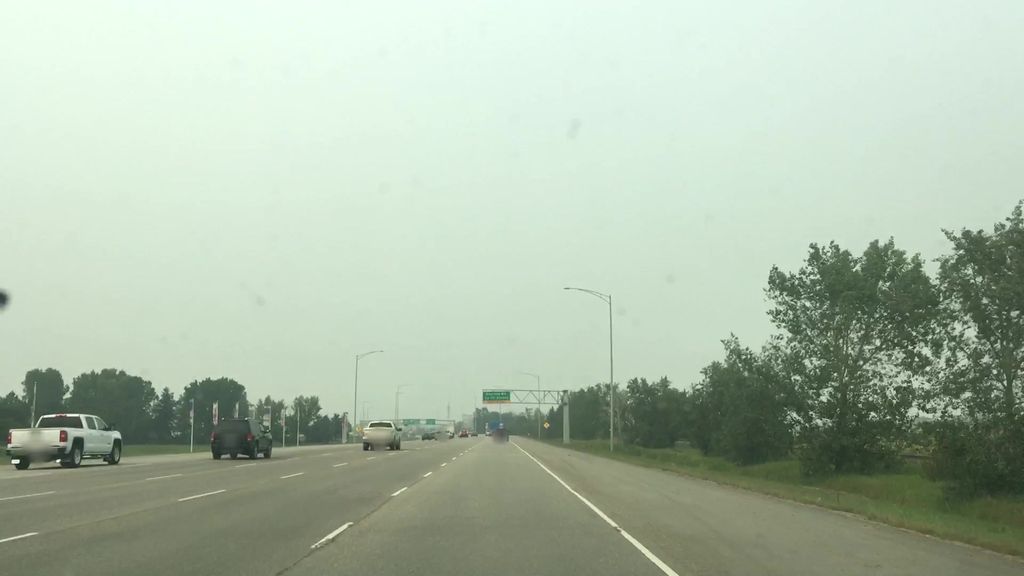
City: edmonton